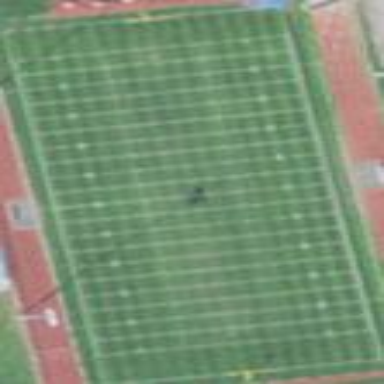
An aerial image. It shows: American football pitch for leisure and sport activities.